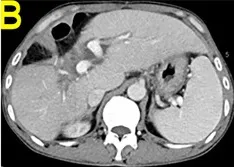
CECT and Macroscopy for Case 3-5. (B) Postoperative 6 months reexamination of case 3.
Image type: radiology (ct)